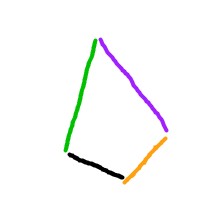
Shape: kite